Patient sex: M
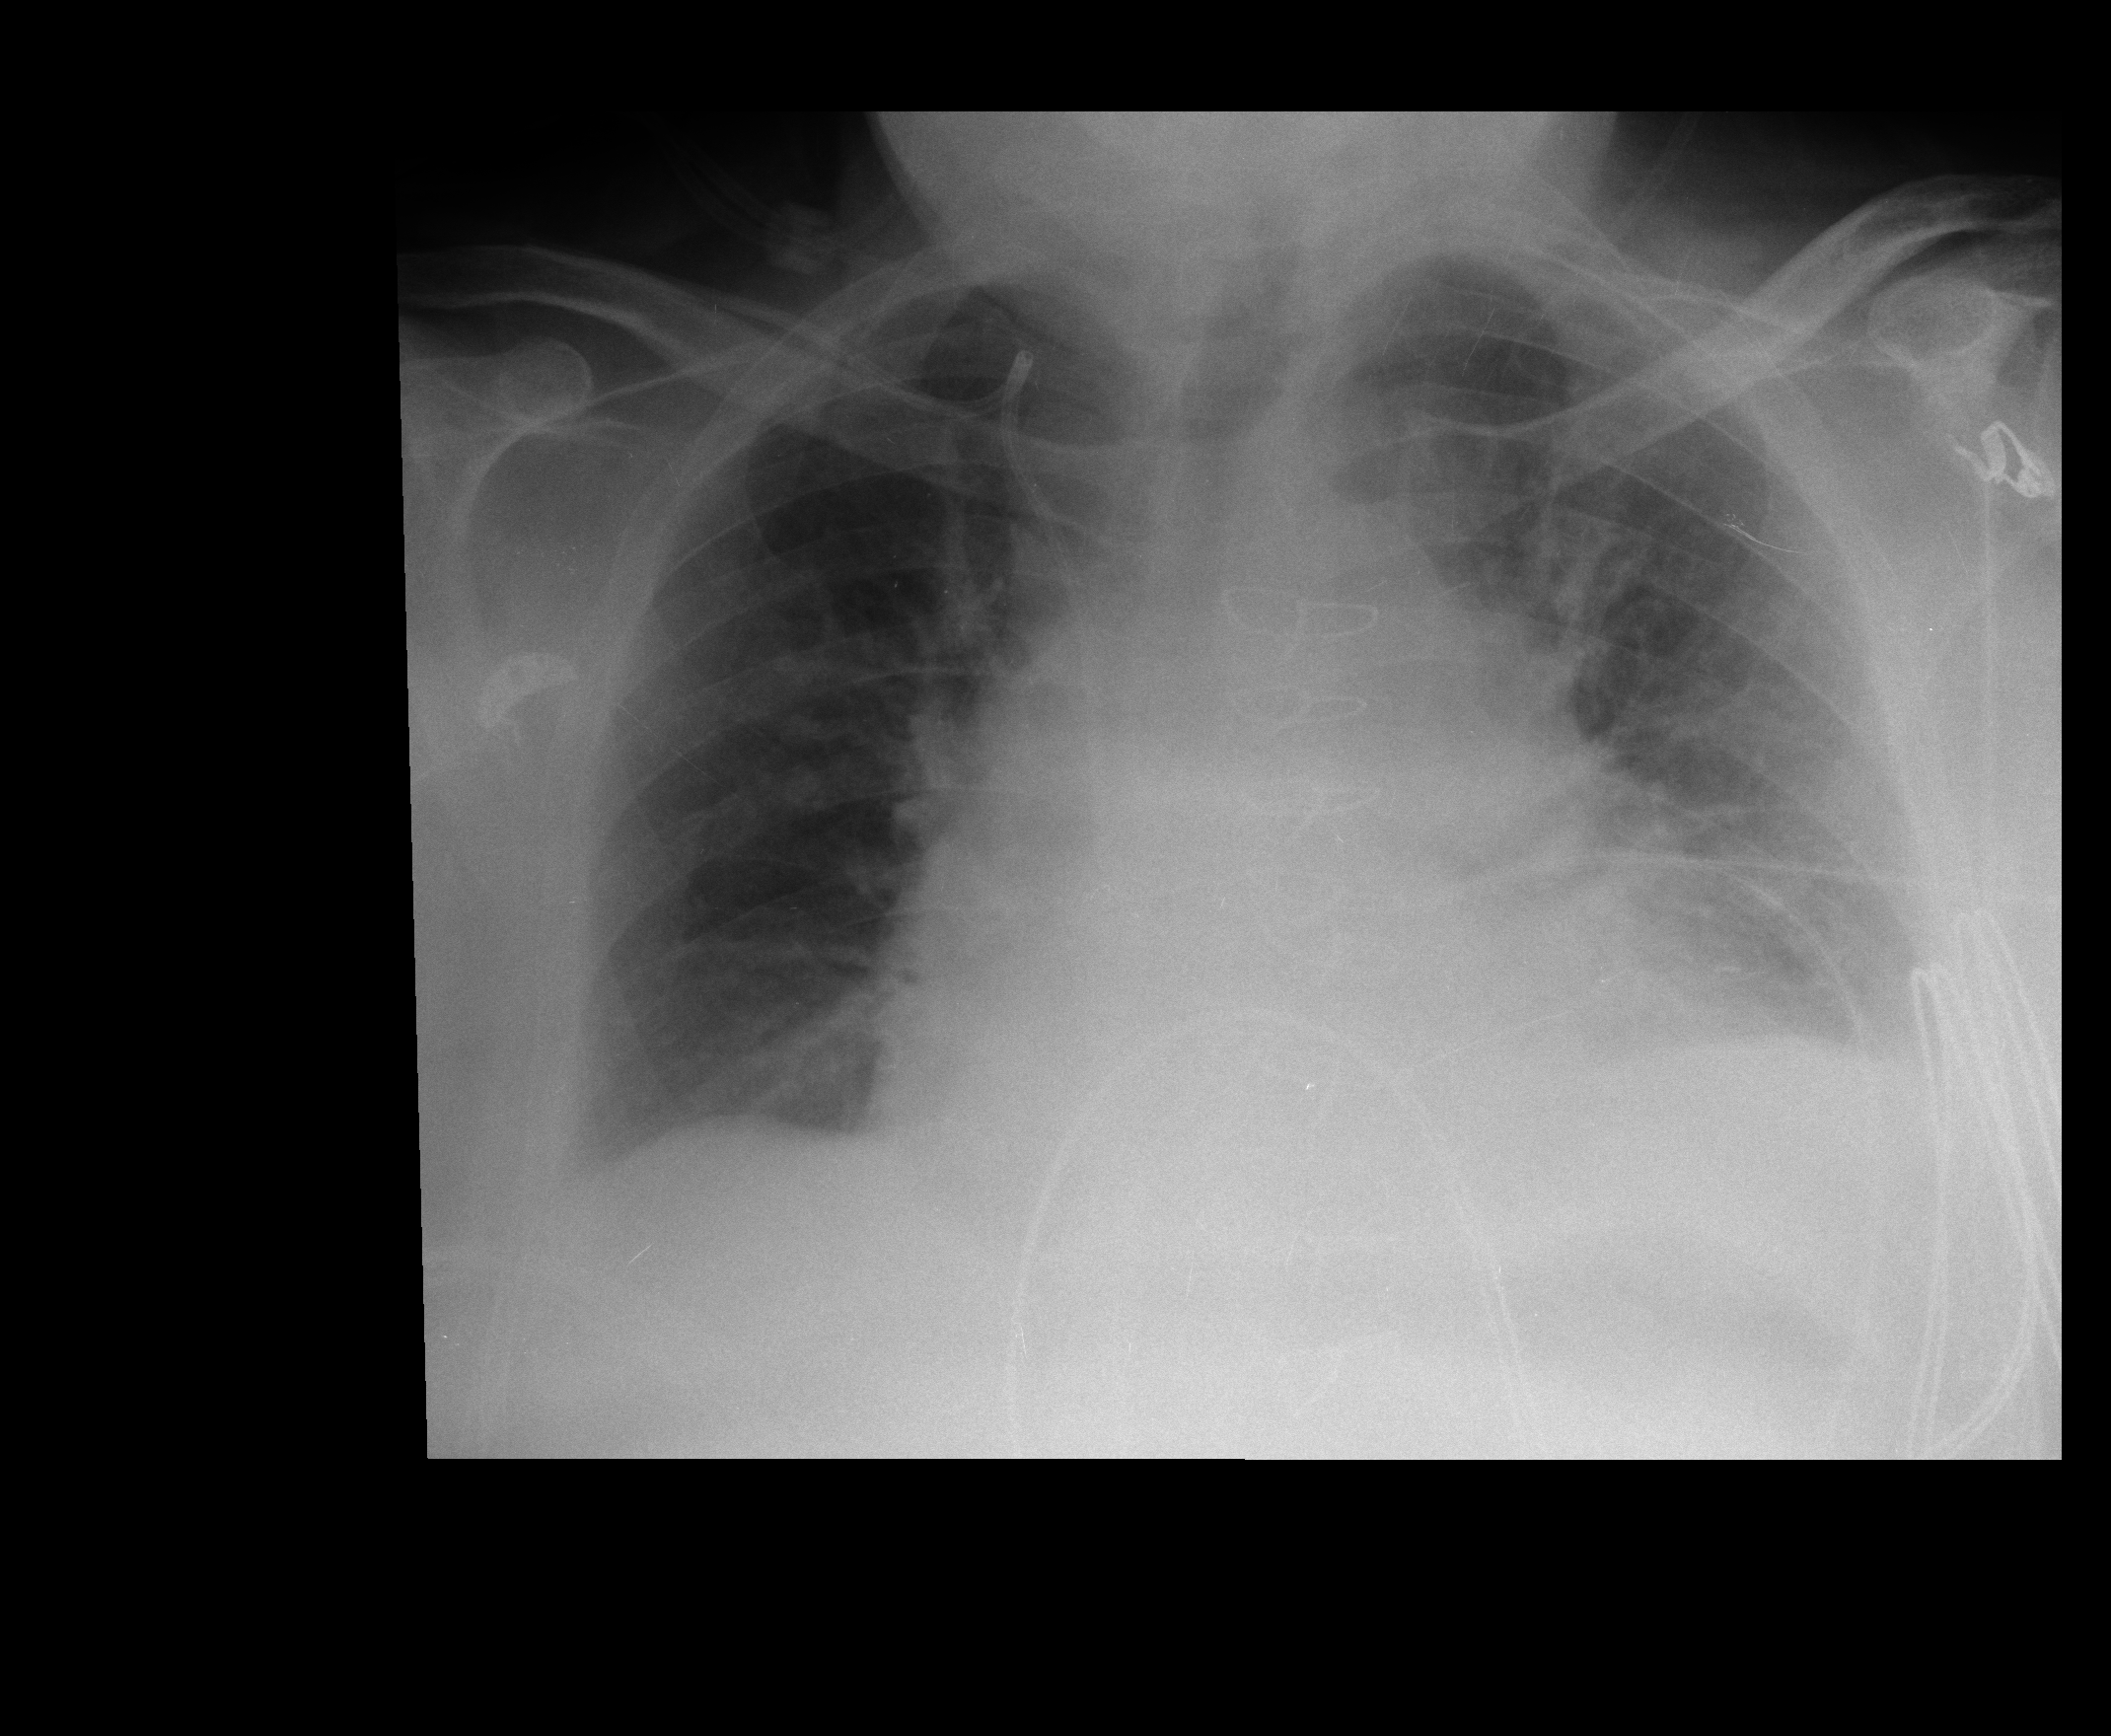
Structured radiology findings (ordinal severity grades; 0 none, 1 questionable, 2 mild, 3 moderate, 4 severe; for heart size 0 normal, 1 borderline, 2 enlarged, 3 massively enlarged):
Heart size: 2
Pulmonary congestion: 3
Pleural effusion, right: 1
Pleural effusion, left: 1
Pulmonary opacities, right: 0
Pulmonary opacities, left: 0
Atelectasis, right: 2
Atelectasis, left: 2